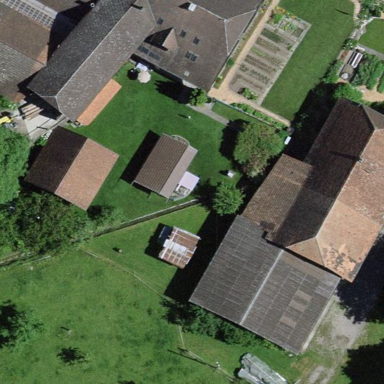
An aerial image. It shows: Farm building.